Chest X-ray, PA view. Patient: 68 years old, sex F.
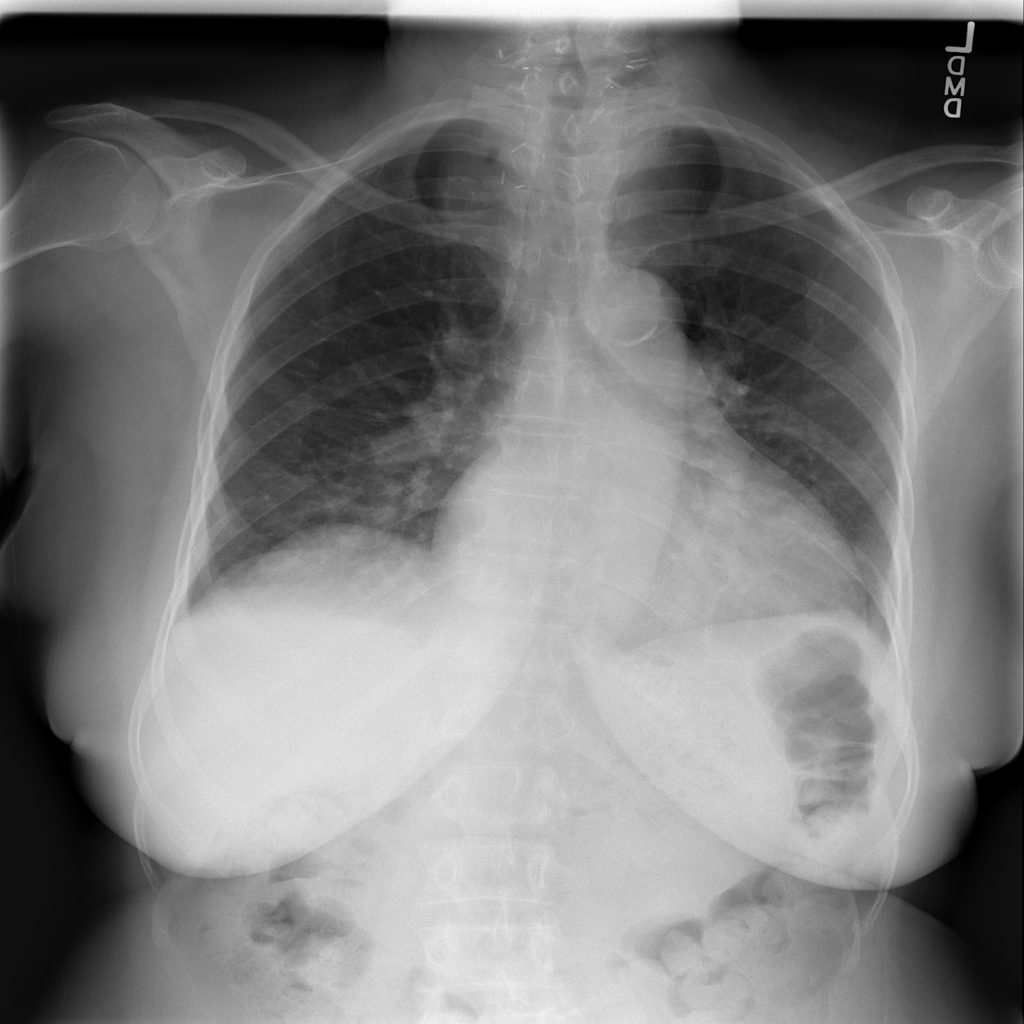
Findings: No Finding